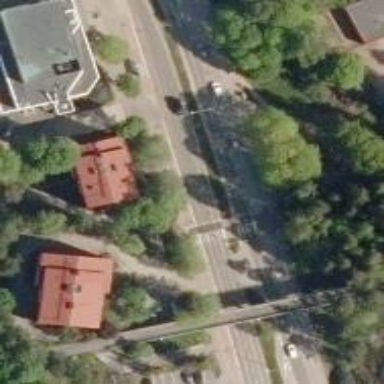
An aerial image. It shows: Asphalt cycleway with uncontrolled crossing.